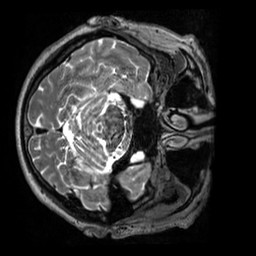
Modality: T2w
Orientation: axial
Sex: male
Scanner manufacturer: siemens
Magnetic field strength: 3 T
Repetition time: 3.2 s
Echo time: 0.409 s